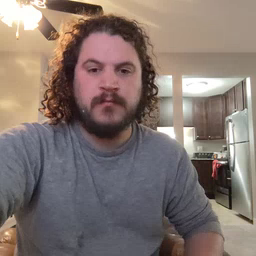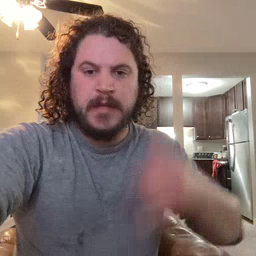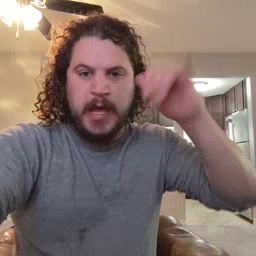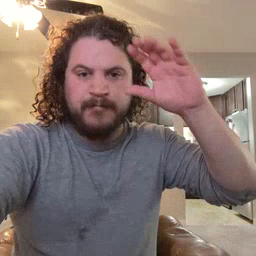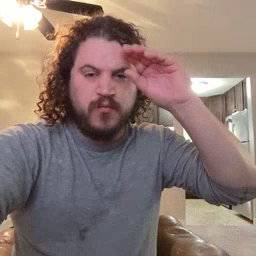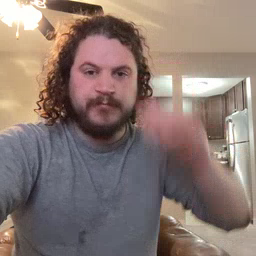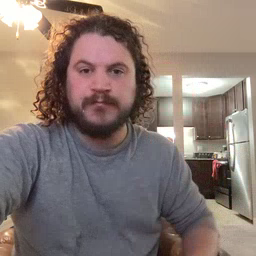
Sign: cowboy